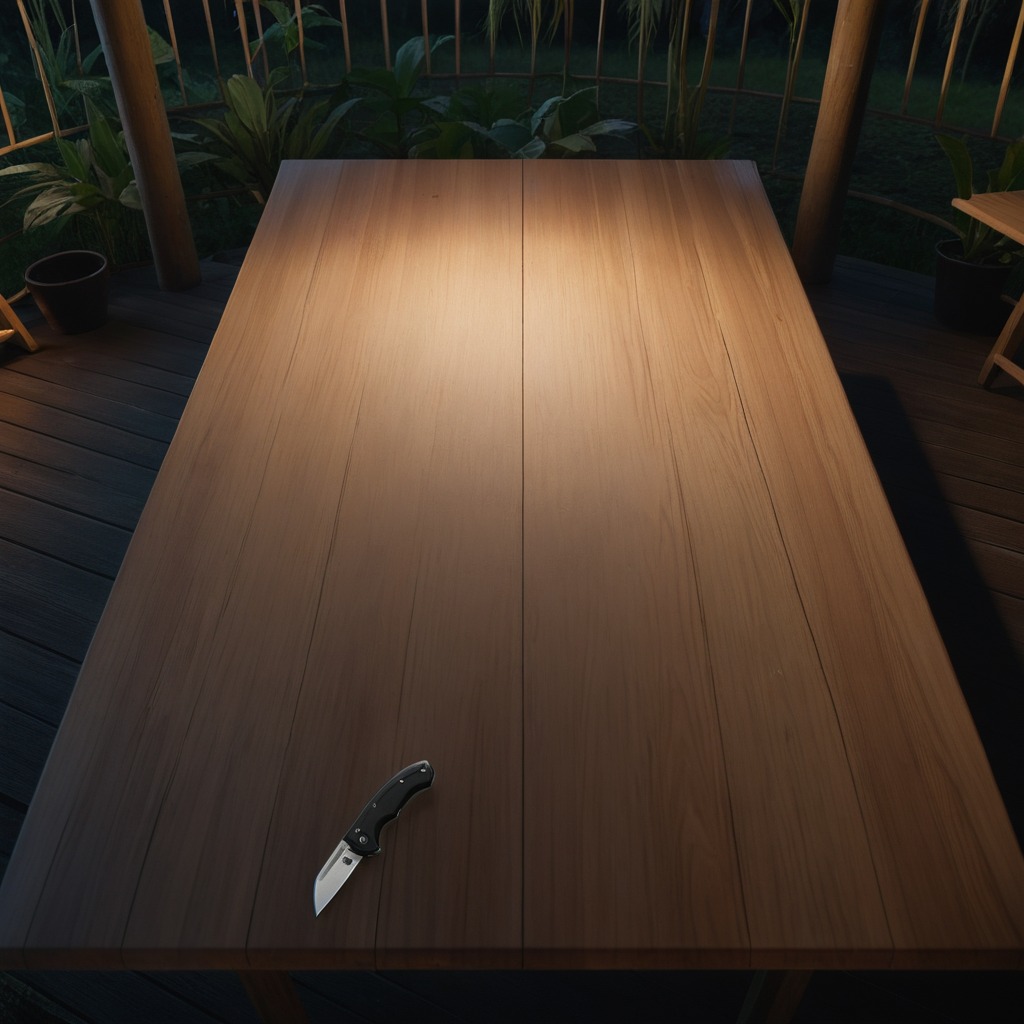
A utility knife is lying on the wooden table.